【题型】选择题　【知识点】向量　【难度】medium
如图，设$\overrightarrow{AB} = x\overrightarrow{AD}$，$\overrightarrow{AC} = y\overrightarrow{AE}$，$(x > 0, y > 0)$，线段$DE$与$BC$交于点$F$，且$\overrightarrow{BF} = \dfrac{1}{5}\overrightarrow{BC}$，则$\dfrac{1}{x} + \dfrac{1}{y}$的最小值为$\boldsymbol{(\ \ )}$

A．$5$ \quad B．$9$ \quad C．$\dfrac{5}{9}$ \quad D．$\dfrac{9}{5}$
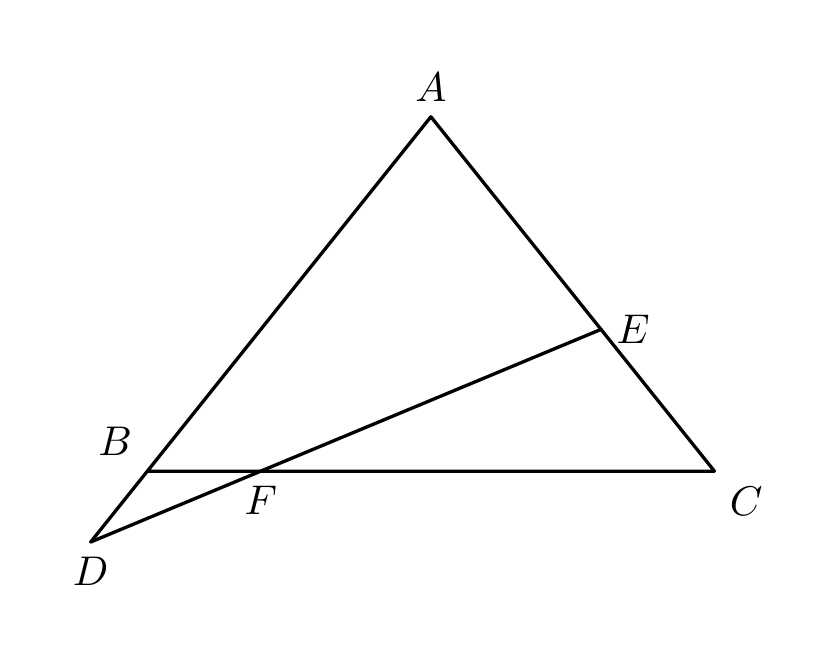
【解答】
【答案】$\boldsymbol{D}$

【分析】根据向量的线性运算，结合共线定理可得$4x + y = 5$，即可利用基本不等式求解最值。

【解答】解：由题意可得，$\overrightarrow{BF} = \overrightarrow{AF} - \overrightarrow{AB}$，$\overrightarrow{BC} = \overrightarrow{AC} - \overrightarrow{AB}$，

又$\overrightarrow{BF} = \dfrac{1}{5}\overrightarrow{BC}$，故$\overrightarrow{AF} - \overrightarrow{AB} = \dfrac{1}{5}\overrightarrow{AC} - \dfrac{1}{5}\overrightarrow{AB}$，

所以$\overrightarrow{AF} = \dfrac{1}{5}\overrightarrow{AC} + \dfrac{4}{5}\overrightarrow{AB}$，

因为$\overrightarrow{AB} = x\overrightarrow{AD}$，$\overrightarrow{AC} = y\overrightarrow{AE}$，所以$\overrightarrow{AF} = \dfrac{1}{5}y\overrightarrow{AE} + \dfrac{4}{5}x\overrightarrow{AD}$，

因为$D$，$E$，$F$三点共线，所以$\dfrac{4x}{5} + \dfrac{y}{5} = 1$，$x > 0$，$y > 0$，

由基本不等式可得，$\dfrac{1}{x} + \dfrac{1}{y} = \dfrac{1}{5}\left(\dfrac{1}{x} + \dfrac{1}{y}\right)(4x + y) = \dfrac{1}{5}\left(5 + \dfrac{y}{x} + \dfrac{4x}{y}\right) \ge \dfrac{1}{5}\left(5 + 2\sqrt{\dfrac{y}{x} \cdot \dfrac{4x}{y}}\right) = \dfrac{9}{5}$，

当且仅当$y = 2x$且$\dfrac{4x}{5} + \dfrac{y}{5} = 1$，即$x = \dfrac{5}{6}$，$y = \dfrac{5}{3}$时取等号。

故选：$\boldsymbol{D}$。

【点评】本题主要考查了向量的线性运算，还考查了基本不等式求解最值，属于中档题。